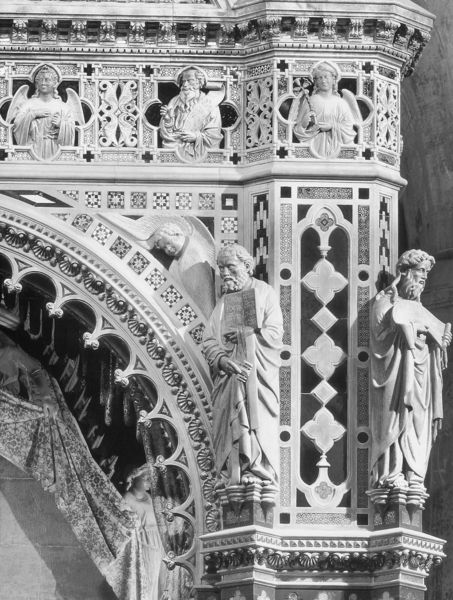
Titel: Tabernakel mit Bildnis der Madonna mit dem Kind
Künstler: Orcagna
Standort: Florenz, Orsanmichele (EU - I - Toskana)
Schlagwörter: flügel, kopf, ausschnitt, hell, marmor, männer, weiss, rose, ornament, halten, sockel, stehen, stein, vollbart, gelehrte, vorhang, kirche, gotik, engel, putte, skulptur, statue, schrift, bücher, ecke, bogen, italien, figuren, rundbogen, detail, ornamente, verzierung, durchgang, faltenwurf, tor, eingang, buch, schwarzweiss, schriften, mosaik, lilie, verziert, portal, schriftrolle, heilige, muscheln, heilig, verzierungen, szepter, vollbärte, entarsien, schriftband, apostel, jakobsmuschel, bärtige, engelkopf, entarsie, engelein, entasien